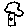
Label: tree